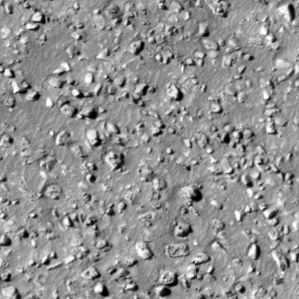
Label: non_frost